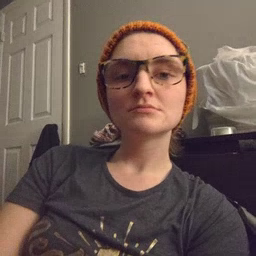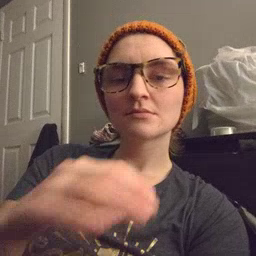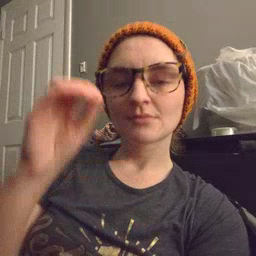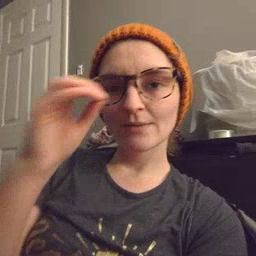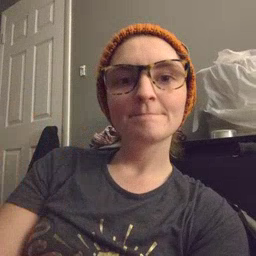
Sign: owl